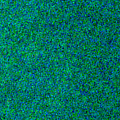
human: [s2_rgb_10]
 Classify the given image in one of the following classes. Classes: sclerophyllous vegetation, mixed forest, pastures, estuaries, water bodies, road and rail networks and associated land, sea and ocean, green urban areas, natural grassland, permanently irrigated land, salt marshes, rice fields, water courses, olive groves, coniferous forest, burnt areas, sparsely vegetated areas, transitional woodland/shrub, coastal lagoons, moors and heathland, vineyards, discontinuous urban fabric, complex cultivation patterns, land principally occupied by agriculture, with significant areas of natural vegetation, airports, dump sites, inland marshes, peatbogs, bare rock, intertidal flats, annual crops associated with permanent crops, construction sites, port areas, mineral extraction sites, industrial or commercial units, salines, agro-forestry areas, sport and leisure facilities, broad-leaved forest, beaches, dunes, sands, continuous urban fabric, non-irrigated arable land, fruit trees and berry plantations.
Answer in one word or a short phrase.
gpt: sea and ocean